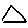
Label: triangle